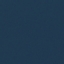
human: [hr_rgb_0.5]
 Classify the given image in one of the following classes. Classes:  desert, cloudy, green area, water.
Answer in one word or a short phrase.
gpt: water